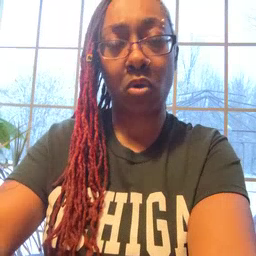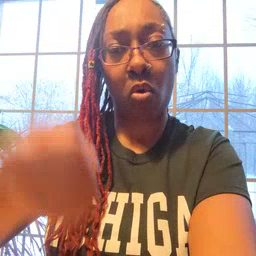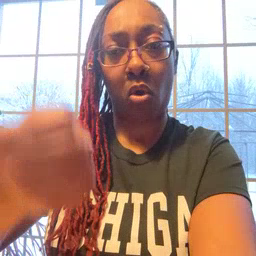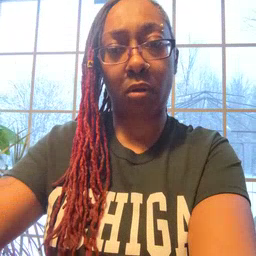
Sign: car